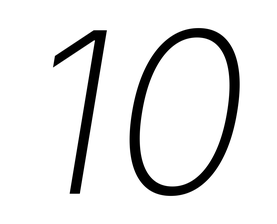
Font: Inter-Italic_ExtraLight_Italic